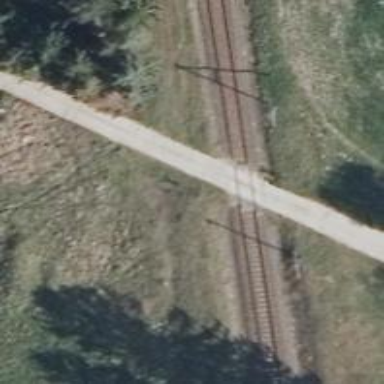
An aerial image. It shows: Level crossing along the railway.